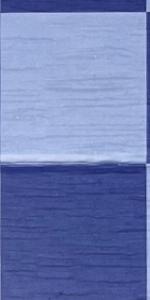
Label: Empty